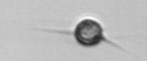
Label: Acanthoica_quattrospina